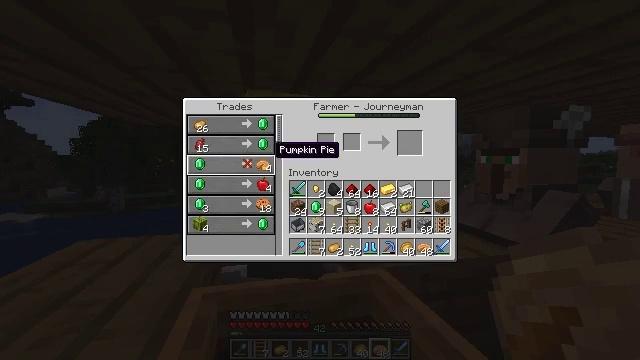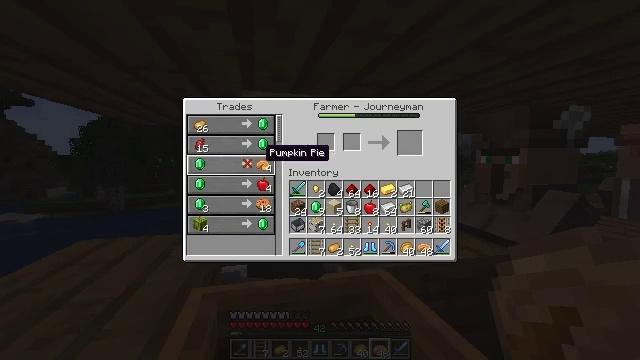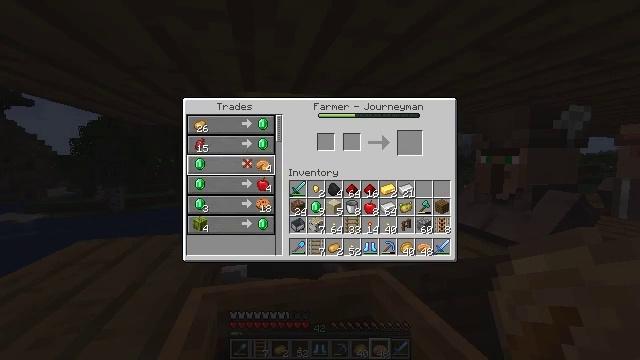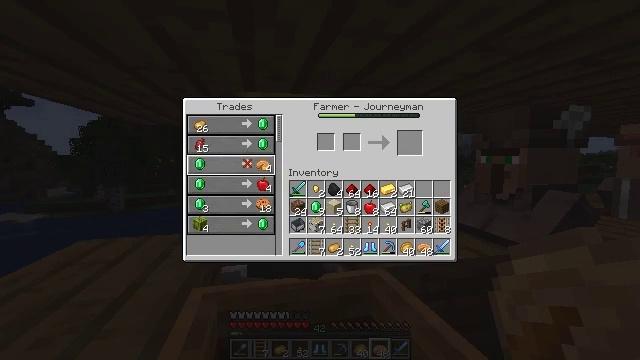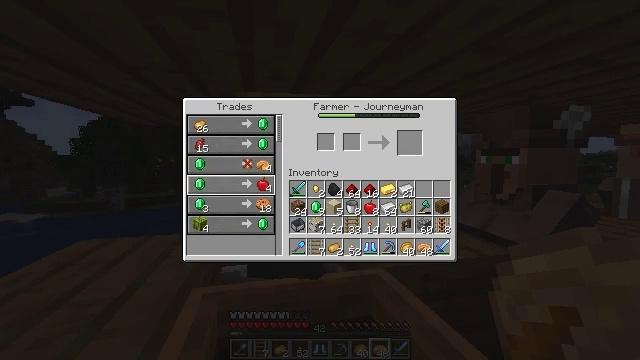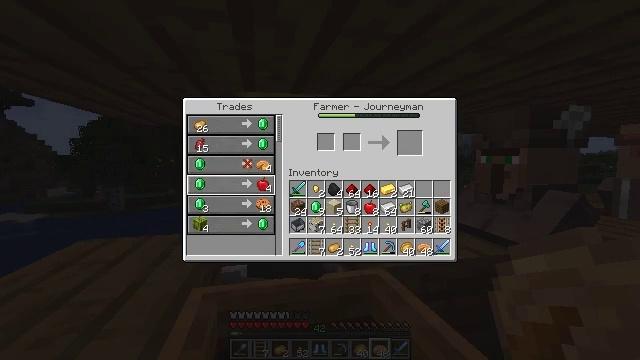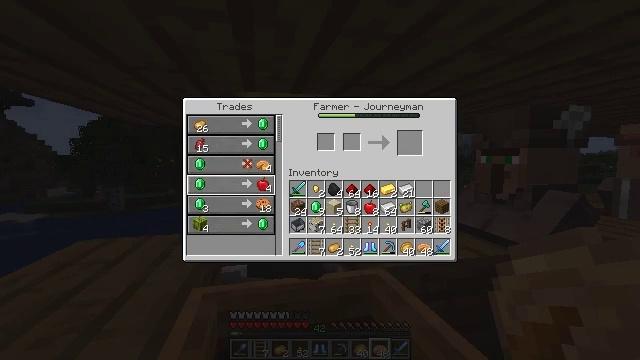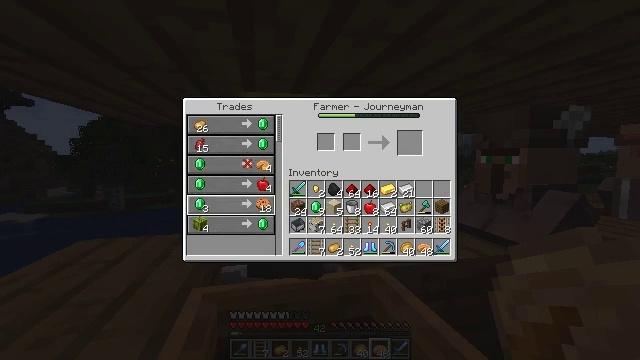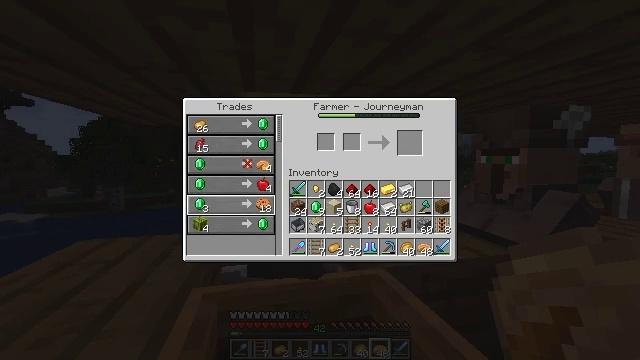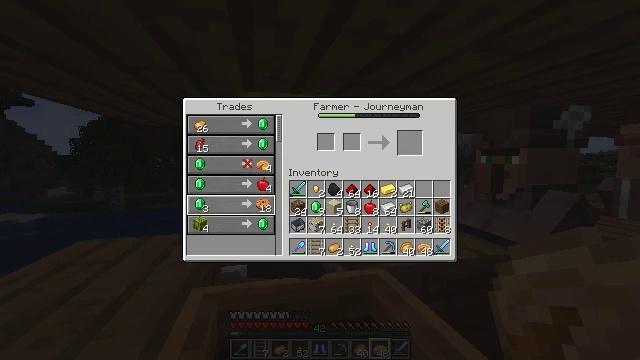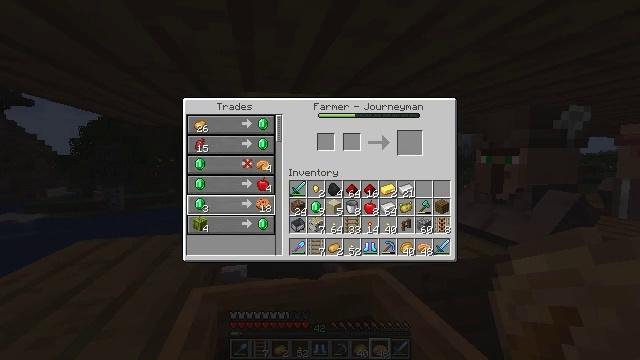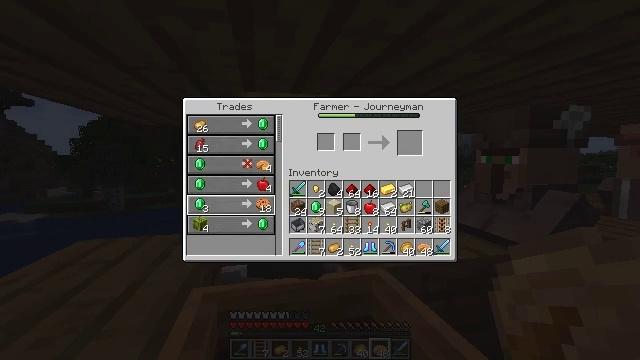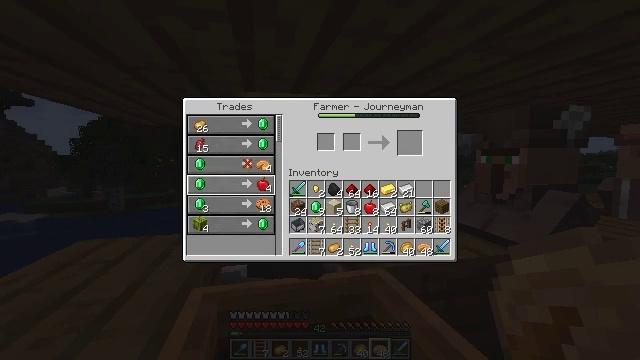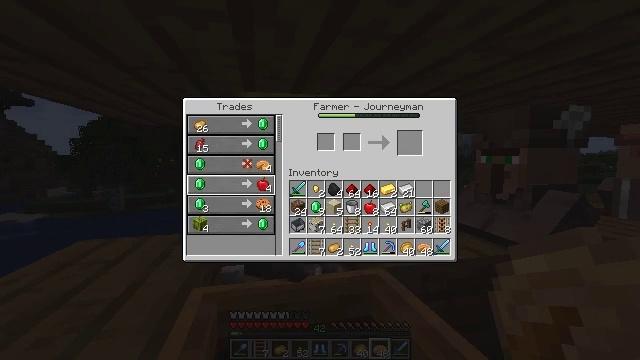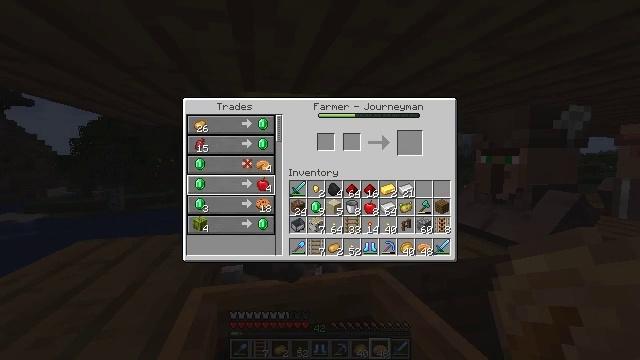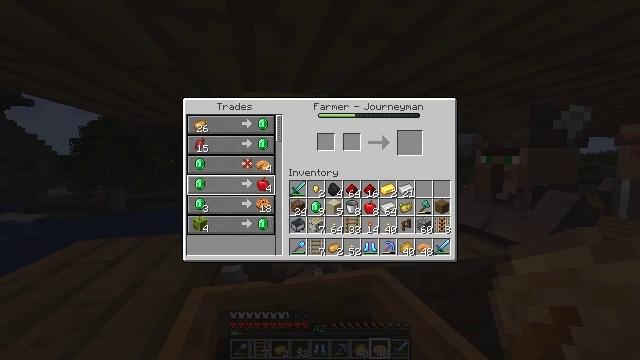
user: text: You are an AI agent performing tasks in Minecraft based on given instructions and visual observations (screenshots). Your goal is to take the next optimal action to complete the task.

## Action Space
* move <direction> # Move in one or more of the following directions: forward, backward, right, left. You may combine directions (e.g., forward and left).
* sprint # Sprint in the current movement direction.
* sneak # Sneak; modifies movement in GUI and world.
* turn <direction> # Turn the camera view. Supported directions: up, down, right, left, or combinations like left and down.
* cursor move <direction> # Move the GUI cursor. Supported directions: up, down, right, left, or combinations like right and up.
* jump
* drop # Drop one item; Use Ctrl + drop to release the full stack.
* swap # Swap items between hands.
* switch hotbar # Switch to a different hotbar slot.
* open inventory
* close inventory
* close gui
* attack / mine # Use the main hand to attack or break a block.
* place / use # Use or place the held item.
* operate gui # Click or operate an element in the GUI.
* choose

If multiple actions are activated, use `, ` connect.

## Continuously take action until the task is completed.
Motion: motion action
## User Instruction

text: Produce a cookie with the crafting table.
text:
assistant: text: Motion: sneak, cursor move left
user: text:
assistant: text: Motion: sneak, cursor move left
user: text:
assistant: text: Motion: sneak
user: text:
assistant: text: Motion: sneak, cursor move down
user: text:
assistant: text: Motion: sneak
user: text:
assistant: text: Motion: sneak
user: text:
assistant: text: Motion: sneak
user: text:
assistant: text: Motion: sneak
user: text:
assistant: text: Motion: sneak
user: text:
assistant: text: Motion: sneak
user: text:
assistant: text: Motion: sneak
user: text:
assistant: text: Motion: sneak
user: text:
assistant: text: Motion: sneak
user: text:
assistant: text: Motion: sneak
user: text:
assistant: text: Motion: sneak
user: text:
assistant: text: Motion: sneak, cursor move down
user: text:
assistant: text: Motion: sneak
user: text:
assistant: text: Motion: sneak
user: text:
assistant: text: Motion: sneak
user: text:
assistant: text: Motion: sneak, operate gui
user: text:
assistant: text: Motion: sneak, operate gui
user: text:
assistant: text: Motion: sneak
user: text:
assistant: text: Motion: sneak
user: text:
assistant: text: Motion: sneak, cursor move right
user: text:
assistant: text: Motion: sneak, cursor move right and up
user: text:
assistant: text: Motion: sneak, cursor move right and up
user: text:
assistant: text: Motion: sneak, cursor move right and up
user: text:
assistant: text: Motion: sneak
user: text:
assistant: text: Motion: sneak
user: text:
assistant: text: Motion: sneak